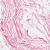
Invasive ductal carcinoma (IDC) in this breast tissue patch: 0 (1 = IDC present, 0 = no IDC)